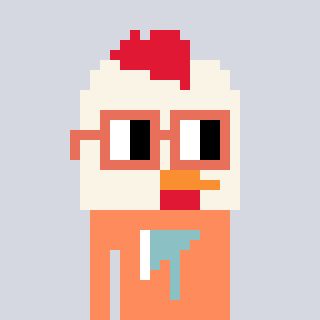
a pixel art character with square orange glasses, a chicken-shaped head and a peachy-colored body on a cool background